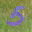
Label: 5